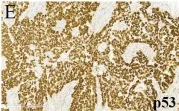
Hematoxylin & eosin (H&E) and immunohistochemical (IHC) staining for the lung tumor tissues. (B-H) IHC examinations (x200) of the resected tumor tissues were positive for epidermal growth factor receptor (EGFR), topoisomerase IIalpha (TOPOIIalpha), 170-kDa protein (p170), and p53 and negative for human epidermal growth factor receptor 2 (Her-2) and ALK. The Ki67 index was 60.
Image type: pathology (immunostaining)